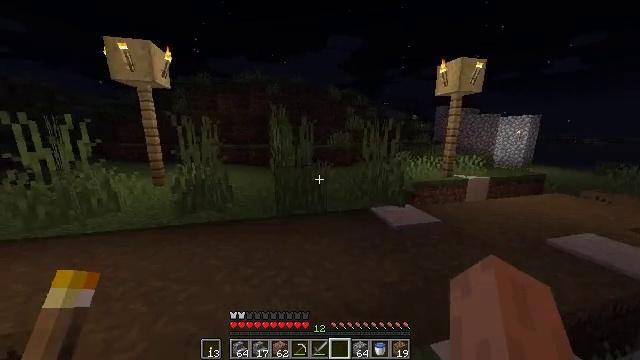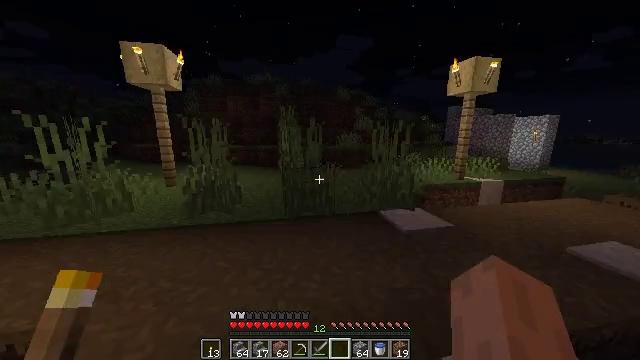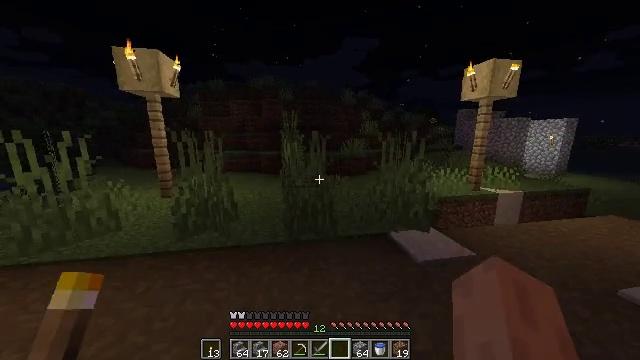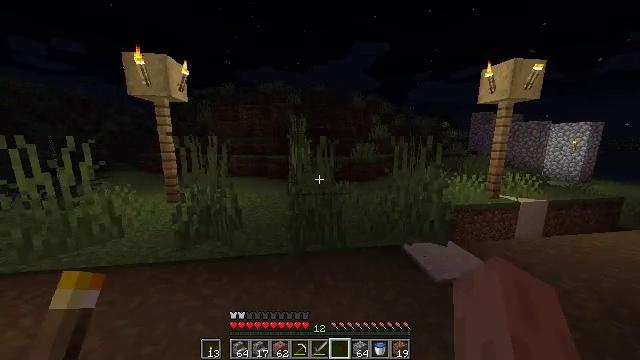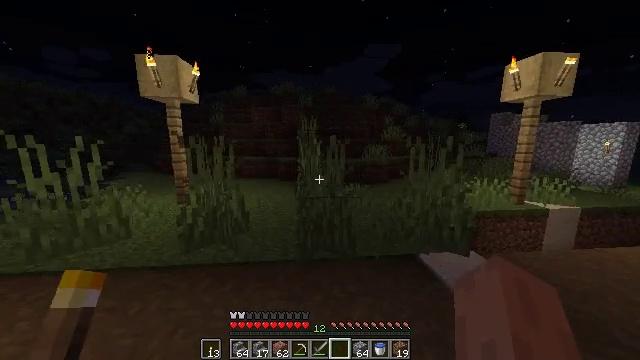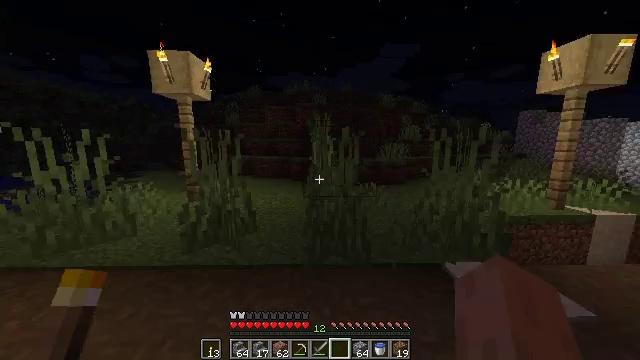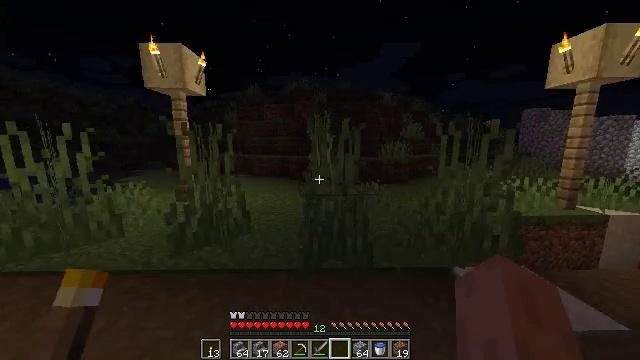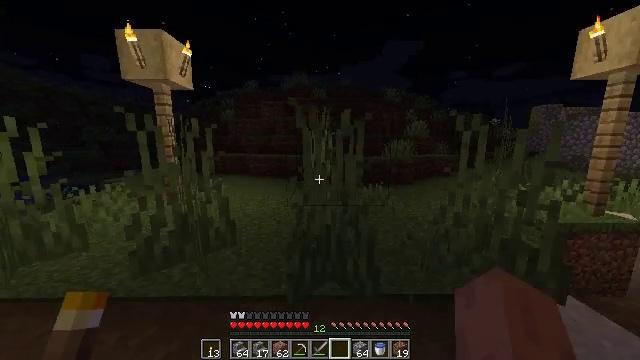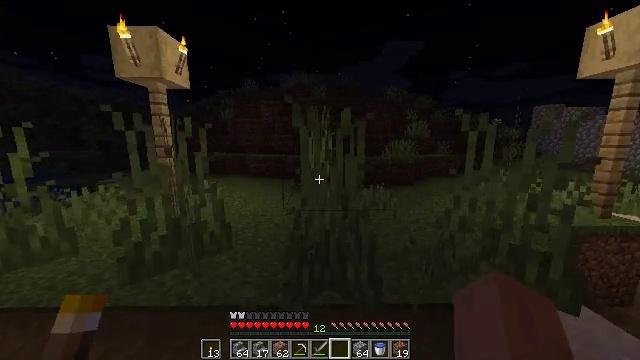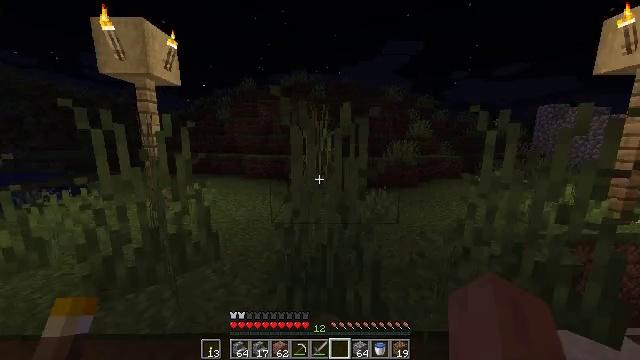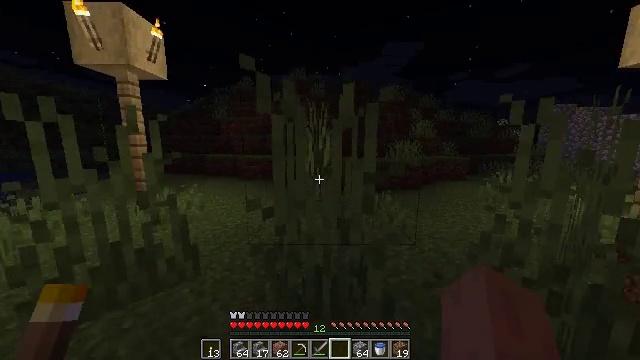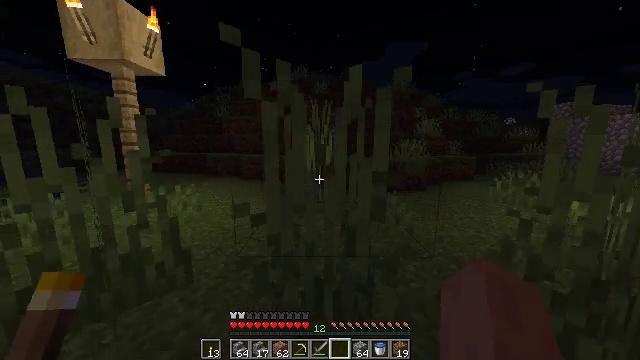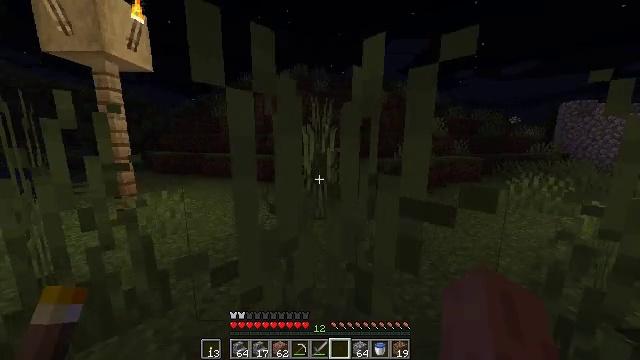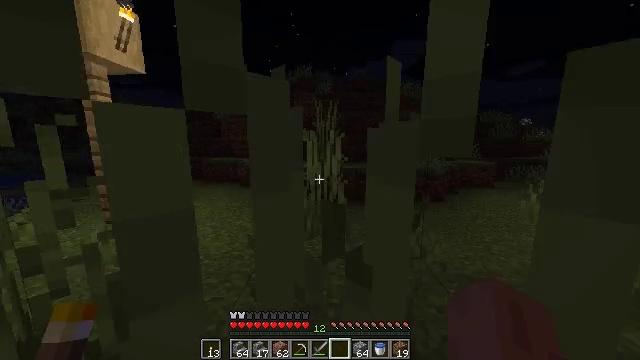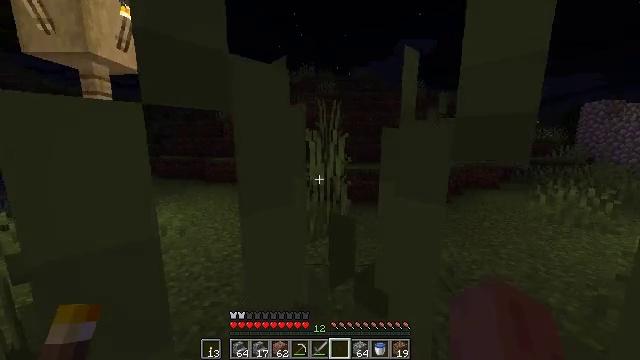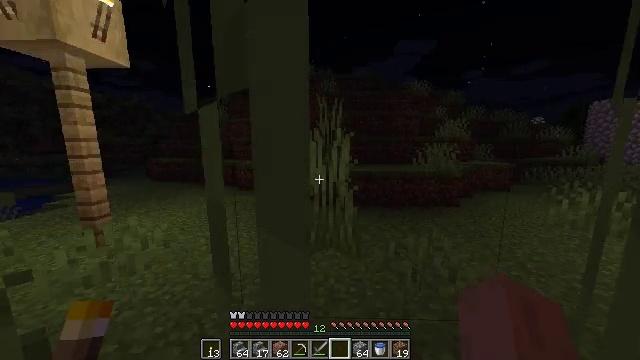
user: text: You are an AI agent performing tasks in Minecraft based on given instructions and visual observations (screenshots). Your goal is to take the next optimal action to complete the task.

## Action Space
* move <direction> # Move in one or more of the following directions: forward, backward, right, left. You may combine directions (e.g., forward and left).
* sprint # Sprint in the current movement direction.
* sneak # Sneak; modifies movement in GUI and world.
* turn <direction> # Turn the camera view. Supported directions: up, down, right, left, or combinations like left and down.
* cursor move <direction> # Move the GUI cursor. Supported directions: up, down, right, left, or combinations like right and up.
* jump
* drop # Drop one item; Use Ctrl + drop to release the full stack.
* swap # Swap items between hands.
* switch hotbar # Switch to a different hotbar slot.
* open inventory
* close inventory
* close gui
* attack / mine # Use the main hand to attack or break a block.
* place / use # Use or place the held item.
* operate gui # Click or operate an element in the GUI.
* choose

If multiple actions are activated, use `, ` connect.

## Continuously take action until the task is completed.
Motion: motion action
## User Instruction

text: Gather the iron door by mining it.
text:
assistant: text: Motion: move forward, sprint, turn left, attack / mine, jump
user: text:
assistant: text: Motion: move forward, sprint, turn left, attack / mine, jump
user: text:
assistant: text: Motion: move forward, sprint, turn left and up, attack / mine, jump
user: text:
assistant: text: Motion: move forward, sprint, turn left, attack / mine
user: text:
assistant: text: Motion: move forward, sprint, turn left, attack / mine
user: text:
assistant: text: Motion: move forward, sprint, attack / mine
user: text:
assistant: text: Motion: move forward, sprint, attack / mine
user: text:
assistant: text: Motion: move forward, sprint, attack / mine
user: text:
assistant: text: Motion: move forward, sprint, attack / mine
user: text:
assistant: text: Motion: move forward, sprint, attack / mine
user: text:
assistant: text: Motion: move forward, sprint, attack / mine
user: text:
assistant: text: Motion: move forward, sprint, attack / mine
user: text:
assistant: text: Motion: move forward, sprint, attack / mine
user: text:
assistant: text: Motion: move forward, sprint, attack / mine
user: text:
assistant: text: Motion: move forward, sprint, attack / mine
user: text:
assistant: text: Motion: move forward, sprint, attack / mine
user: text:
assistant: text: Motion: move forward, sprint, turn right, attack / mine
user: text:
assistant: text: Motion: move forward, sprint, turn right, attack / mine
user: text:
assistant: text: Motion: move forward, sprint, turn right, attack / mine
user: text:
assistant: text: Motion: move forward, sprint, turn right, attack / mine
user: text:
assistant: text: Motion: move forward, sprint, turn right, attack / mine
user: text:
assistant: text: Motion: move forward, sprint, turn right and up, attack / mine
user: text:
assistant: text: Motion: move forward, sprint, turn right, attack / mine
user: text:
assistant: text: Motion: move forward, sprint, turn right, attack / mine
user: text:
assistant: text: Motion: move forward, sprint, turn right, attack / mine
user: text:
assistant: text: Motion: move forward, sprint, turn right, attack / mine
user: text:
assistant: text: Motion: move forward, sprint, turn right, attack / mine
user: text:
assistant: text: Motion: move forward, sprint, turn right, attack / mine
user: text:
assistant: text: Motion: move forward, sprint, turn right, attack / mine
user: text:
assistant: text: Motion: move forward, sprint, attack / mine